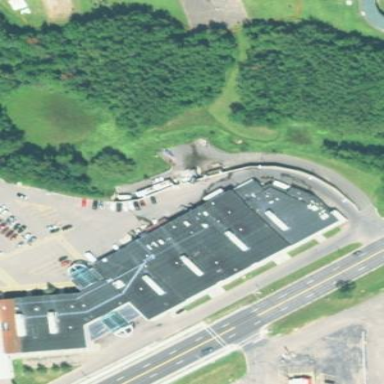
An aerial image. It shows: Building designated as casino.